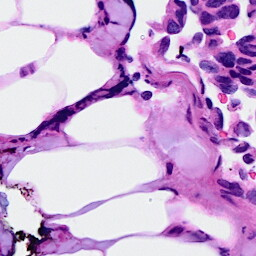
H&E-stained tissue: Breast